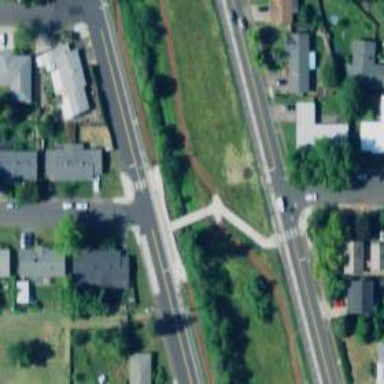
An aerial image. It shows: Marked crossing on the road.